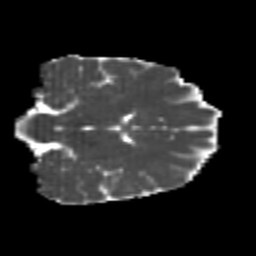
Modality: MD
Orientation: coronal
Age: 20
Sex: female
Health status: healthy
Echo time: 0.074 s